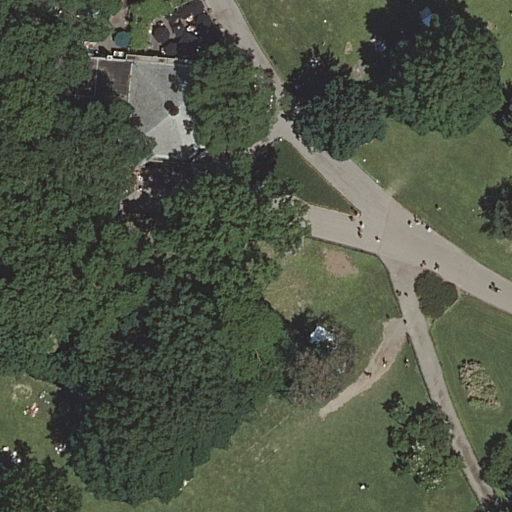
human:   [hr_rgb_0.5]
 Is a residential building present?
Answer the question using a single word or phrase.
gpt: yes

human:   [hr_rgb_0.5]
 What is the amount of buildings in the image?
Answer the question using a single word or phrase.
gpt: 1

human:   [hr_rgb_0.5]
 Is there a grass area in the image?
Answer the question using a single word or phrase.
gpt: yes

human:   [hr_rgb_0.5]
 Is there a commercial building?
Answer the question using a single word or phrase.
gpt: no

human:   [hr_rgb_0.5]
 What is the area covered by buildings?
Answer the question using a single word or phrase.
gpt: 755m2

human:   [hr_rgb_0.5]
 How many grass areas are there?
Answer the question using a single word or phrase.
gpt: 2

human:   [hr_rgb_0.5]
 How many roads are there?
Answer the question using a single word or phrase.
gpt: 3

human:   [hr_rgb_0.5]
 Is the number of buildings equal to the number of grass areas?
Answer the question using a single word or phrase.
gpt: no

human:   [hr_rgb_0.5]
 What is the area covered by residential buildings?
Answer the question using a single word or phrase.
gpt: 755m2

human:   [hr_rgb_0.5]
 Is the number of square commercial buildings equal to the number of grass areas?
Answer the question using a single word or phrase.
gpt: no

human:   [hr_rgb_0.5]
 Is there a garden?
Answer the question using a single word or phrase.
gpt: yes

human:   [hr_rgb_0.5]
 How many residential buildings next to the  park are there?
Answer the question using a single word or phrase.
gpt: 1

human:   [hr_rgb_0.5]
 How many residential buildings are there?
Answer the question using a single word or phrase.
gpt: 1

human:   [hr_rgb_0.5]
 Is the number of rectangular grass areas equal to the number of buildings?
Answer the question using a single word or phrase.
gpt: no

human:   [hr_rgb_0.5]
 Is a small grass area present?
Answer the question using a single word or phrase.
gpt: yes

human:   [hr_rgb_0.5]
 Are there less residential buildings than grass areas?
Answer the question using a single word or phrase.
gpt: yes

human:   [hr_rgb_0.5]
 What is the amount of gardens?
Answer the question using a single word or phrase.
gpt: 1

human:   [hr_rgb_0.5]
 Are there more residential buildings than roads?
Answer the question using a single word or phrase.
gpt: no

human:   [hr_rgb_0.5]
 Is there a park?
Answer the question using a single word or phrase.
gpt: yes

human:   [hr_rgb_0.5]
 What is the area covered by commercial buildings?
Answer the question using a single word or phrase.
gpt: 0m2

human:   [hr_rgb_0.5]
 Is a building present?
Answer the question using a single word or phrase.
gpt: yes

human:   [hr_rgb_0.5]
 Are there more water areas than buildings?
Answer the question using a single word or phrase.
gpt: no

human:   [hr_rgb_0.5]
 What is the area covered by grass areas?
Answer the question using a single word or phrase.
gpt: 10627m2

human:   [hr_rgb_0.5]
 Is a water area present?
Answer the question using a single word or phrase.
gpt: no

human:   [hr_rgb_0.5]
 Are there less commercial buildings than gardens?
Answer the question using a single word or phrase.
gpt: yes

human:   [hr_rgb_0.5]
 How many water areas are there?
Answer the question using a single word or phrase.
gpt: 0

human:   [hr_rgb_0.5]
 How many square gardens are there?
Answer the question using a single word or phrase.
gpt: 0

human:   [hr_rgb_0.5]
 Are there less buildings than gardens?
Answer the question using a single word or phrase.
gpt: no

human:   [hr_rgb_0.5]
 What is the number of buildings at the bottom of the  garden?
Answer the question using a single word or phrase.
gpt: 0

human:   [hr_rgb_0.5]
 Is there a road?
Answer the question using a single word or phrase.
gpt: yes

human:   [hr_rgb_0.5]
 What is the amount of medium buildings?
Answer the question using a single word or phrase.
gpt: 0

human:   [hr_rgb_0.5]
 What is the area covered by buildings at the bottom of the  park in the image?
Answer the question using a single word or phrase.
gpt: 755m2

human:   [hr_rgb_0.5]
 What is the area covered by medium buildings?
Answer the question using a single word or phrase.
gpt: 0m2

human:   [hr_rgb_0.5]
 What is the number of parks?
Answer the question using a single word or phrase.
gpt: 1

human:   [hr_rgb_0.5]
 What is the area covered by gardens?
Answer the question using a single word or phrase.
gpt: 2915m2

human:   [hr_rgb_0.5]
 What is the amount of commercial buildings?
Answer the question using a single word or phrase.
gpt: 0

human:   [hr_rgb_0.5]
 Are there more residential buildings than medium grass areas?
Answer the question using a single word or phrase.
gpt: yes

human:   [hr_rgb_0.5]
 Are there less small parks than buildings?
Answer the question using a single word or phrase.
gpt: yes

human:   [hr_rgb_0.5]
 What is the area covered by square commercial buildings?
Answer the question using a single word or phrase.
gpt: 0m2

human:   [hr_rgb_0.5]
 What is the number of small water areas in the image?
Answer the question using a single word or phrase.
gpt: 0

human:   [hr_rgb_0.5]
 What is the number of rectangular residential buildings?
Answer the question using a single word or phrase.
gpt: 0

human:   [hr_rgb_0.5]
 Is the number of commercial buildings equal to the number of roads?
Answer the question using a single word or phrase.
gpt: no

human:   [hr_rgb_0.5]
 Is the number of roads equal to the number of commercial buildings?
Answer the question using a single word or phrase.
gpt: no

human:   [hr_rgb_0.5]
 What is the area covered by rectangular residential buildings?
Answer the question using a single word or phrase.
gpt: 0m2

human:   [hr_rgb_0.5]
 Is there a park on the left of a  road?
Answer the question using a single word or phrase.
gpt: no

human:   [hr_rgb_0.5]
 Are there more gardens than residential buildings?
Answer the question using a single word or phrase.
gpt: no

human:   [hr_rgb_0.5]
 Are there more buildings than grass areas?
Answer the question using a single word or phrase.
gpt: no

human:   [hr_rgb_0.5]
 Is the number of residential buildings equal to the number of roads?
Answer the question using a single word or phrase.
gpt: no

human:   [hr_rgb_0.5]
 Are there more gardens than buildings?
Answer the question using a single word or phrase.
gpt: no

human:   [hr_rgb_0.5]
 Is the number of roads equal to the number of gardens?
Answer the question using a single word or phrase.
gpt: no

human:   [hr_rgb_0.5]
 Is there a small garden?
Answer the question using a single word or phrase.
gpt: no

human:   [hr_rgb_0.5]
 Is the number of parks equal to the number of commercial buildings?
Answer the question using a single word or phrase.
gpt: no

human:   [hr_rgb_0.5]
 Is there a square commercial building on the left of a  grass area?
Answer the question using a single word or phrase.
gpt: no

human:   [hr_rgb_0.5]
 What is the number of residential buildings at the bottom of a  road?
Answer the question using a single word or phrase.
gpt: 0

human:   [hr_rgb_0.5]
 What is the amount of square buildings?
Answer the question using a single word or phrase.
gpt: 0

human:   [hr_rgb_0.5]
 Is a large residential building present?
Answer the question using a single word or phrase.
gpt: yes

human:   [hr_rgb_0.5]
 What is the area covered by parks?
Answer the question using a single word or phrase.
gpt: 10627m2

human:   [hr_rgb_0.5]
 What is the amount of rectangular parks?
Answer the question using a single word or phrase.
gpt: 1

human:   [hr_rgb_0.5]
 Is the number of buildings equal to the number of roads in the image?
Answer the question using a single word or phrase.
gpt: no

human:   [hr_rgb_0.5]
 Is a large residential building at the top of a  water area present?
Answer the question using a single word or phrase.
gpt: no

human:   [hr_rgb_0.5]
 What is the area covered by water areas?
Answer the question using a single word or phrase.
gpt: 0m2

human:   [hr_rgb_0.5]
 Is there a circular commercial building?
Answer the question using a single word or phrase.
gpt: no

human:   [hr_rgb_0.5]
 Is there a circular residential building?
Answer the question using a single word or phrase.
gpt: no

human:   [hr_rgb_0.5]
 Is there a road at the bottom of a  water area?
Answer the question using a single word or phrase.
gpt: no